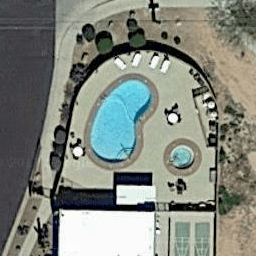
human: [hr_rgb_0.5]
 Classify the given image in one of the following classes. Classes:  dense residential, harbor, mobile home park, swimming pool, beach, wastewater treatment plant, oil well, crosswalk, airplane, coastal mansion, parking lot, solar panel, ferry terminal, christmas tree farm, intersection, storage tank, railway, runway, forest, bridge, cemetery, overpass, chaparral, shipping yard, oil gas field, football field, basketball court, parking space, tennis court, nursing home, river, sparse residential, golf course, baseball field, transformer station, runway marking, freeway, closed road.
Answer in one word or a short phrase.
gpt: swimming pool